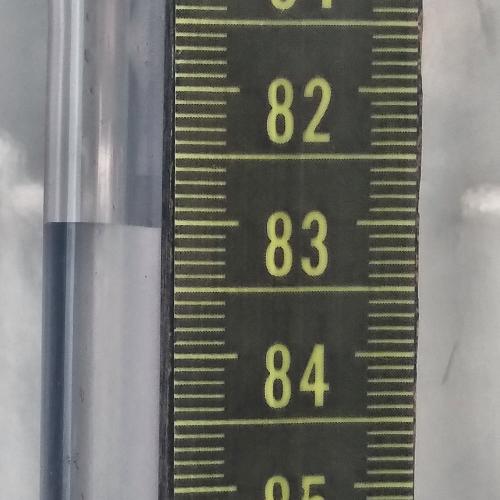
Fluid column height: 83.0 cm